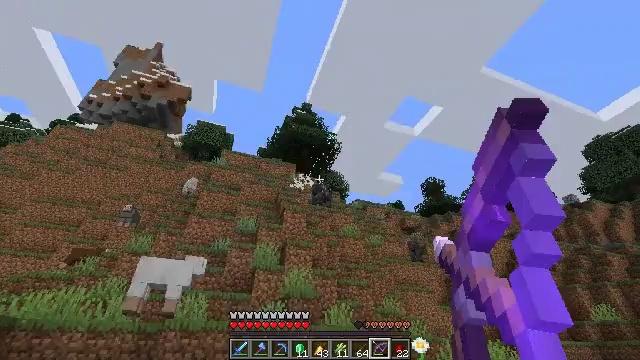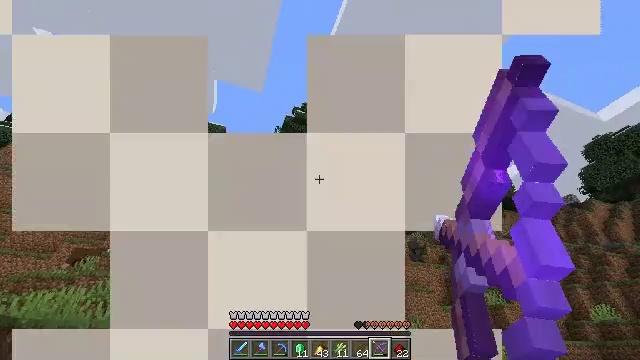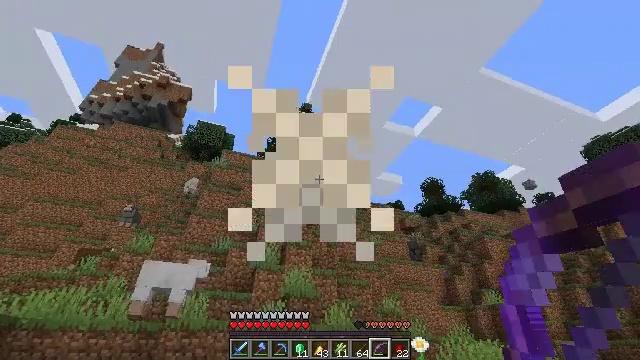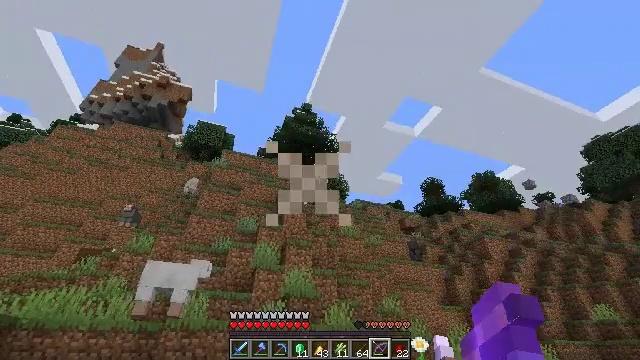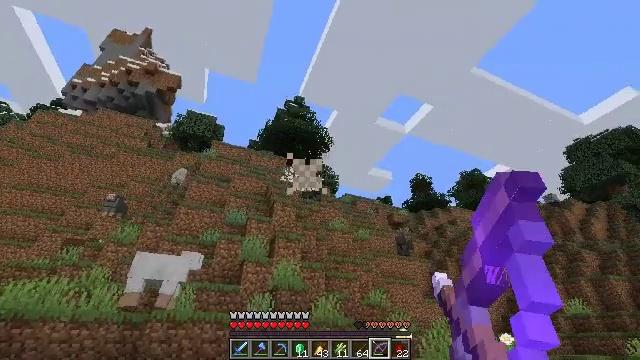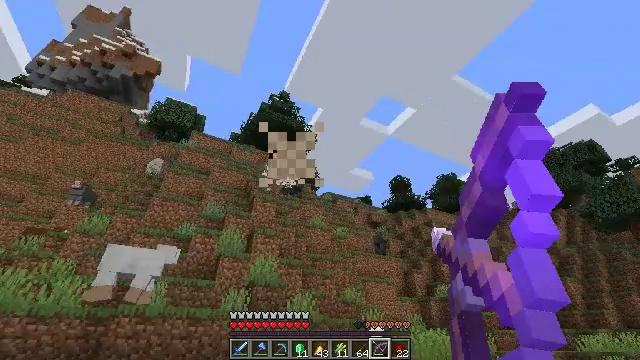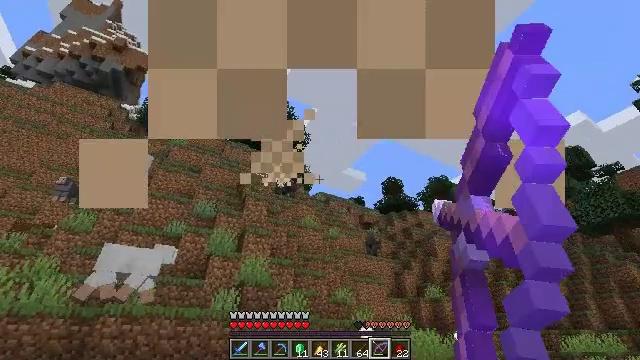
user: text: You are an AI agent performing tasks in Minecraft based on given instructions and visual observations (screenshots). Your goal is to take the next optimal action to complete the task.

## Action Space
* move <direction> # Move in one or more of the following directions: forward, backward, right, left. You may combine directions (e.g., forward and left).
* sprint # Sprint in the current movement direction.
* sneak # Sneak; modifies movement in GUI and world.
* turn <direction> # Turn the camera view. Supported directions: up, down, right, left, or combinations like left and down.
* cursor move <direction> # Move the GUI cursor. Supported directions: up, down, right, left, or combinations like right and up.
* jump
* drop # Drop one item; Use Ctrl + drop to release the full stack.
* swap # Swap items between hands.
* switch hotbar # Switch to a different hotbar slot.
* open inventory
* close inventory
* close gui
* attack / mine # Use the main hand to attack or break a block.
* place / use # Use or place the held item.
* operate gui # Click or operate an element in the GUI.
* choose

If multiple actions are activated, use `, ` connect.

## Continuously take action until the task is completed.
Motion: motion action
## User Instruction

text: Kill the horse.
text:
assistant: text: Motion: use / place
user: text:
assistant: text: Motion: use / place
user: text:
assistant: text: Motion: use / place
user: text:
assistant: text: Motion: turn right and down, use / place
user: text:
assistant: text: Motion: turn right, use / place
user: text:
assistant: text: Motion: use / place
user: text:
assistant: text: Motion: use / place